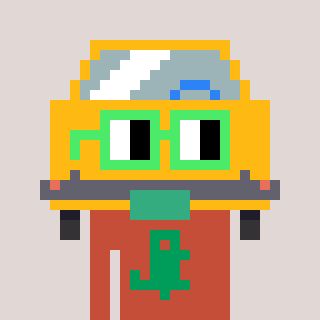
a pixel art character with square light green glasses, a taxi-shaped head and a rust-colored body on a warm background